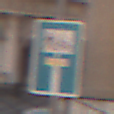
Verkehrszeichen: SackgasseRadverkehrFussgaengerDurchlaessig
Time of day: SunriseSunset
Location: Outdoor (Urban)
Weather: Clear
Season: NotSpecified
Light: Natural